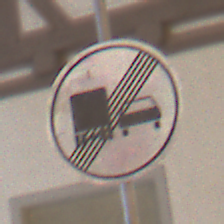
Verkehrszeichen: EndeUeberholverbotKraftfahrzeuge
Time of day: Night
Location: Outdoor (Urban)
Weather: Overcast
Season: Winter
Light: Artificial